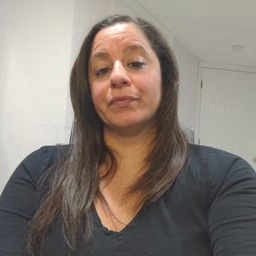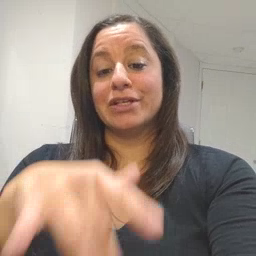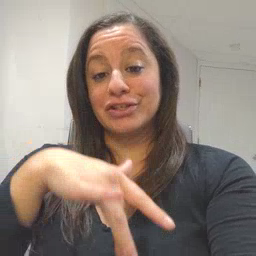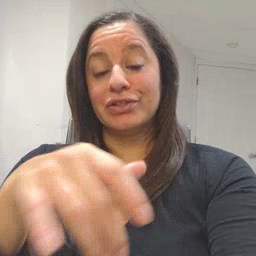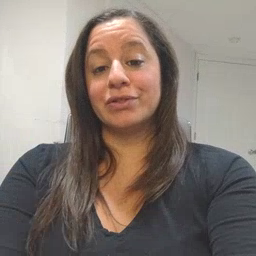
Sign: touch